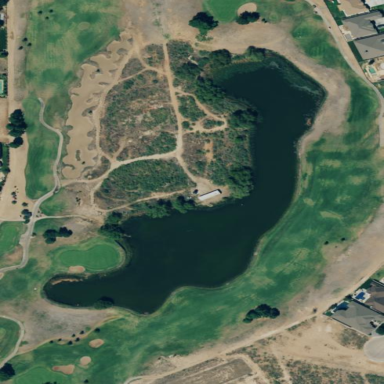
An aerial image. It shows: Well-maintained grass fairway on golf course.